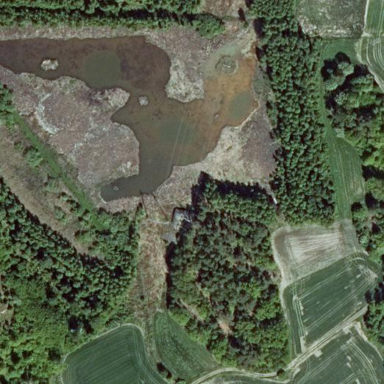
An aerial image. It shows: Bog wetland area.